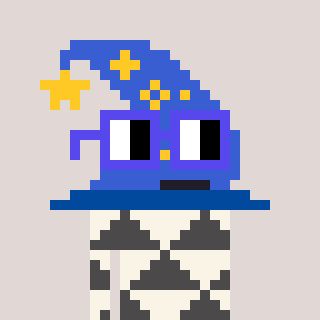
a pixel art character with square blue glasses, a wizard hat-shaped head and a grayscale-colored body on a warm background